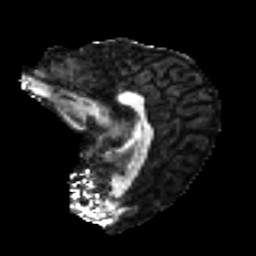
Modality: FA
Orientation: sagittal
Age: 55
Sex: female
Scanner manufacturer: ge
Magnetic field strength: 3 T
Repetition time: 7.8 s
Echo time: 0.0609 s